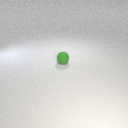
small green rubber sphere